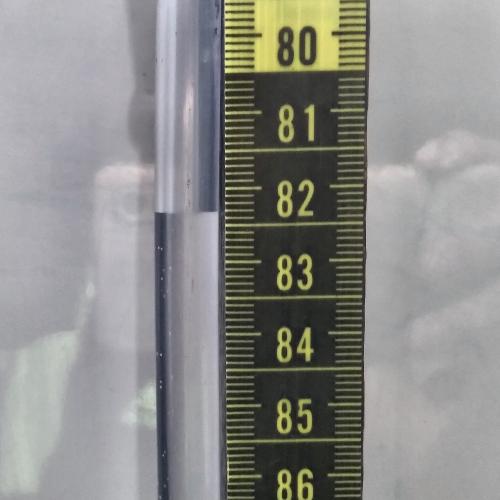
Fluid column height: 82.3 cm